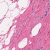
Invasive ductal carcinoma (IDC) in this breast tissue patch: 0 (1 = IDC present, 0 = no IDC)